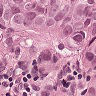
Metastatic tissue present: yes